Question: I have following table
'''
batch_id time_start time_end day branch_id
1 4:30 PM 5:30 PM Monday 5
2 5:30 PM 6:30 PM Monday 4
1 4:00 PM 5:00 PM Tuesday 5
'''
I have following table code in my php
'''
<table><tr><th><div><?php echo 'Batch Code';?></div></th>
<th><div><?php echo 'Mon';?></div></th>
<th><div><?php echo 'Tue';?></div></th>
<th><div><?php echo 'Wed';?></div></th>
<th><div><?php echo 'Thu';?></div></th>
<th><div><?php echo 'Fri';?></div></th>
<th><div><?php echo 'Sat';?></div></th>
<th><div><?php echo 'Sun';?></div></th>
</tr>
<tr>
<td>1</td><td>4:30 PM - 5:30 PM</td><td> </td><td> </td><td> </td><td> </td><td> </td><td> </td>
</tr>
<tr>
<td>2</td><td>5:30 PM - 6:30 PM</td><td> </td><td> </td><td> </td><td> </td><td> </td><td> </td>
</tr>
<tr>
<td>1</td><td> </td><td>4:00 PM - 5:00 PM </td><td> </td><td> </td><td> </td><td> </td><td> </td>
</tr>
</table>
'''
What I want
I want that the time for same batch_id & same branch_id will show in corresponding day
As given in above table, I have two records for same batch_id i.e I want data for monday will show in monday column and data for tuesday will show in tuesday column for same batch_id & same branch_id.
Thanks for help
check the image

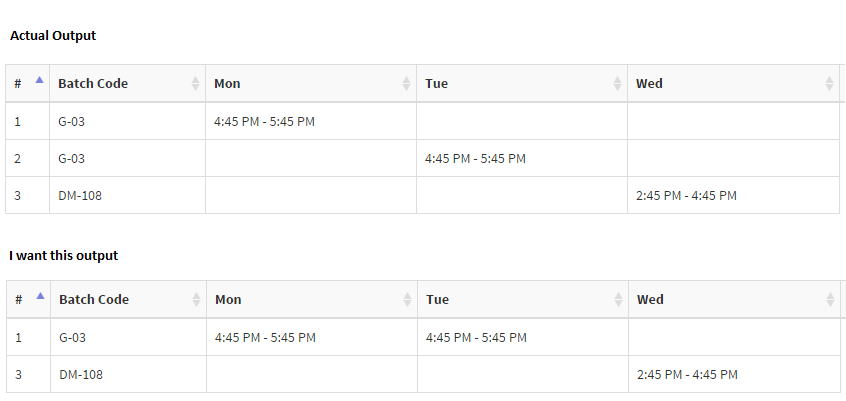
Answer: Let me assume you having the result set as the following array. Try like this
'''
<?php
$table = array(
0 => array(
'batch_id' => 1 ,
'time_start' => '4:30 PM',
'time_end' => '5:30 PM',
'day' => 'Monday'
),
1 => array(
'batch_id' => 2 ,
'time_start' => '5:30 PM',
'time_end' => '6:30 PM',
'day' => 'Monday'
),
2 => array(
'batch_id' => 1 ,
'time_start' => '4:00 PM',
'time_end' => '5:00 PM',
'day' => 'Tuesday'
)
);
//Arrange the array according to the batch number
$arrange_array = array();
foreach($table as $vals){
$arrange_array[$vals['batch_id']][] = $vals;
}
?>
<table>
<tr>
<th>
<div><?php echo 'Batch Code'; ?></div>
</th>
<th>
<div><?php echo 'Mon'; ?></div>
</th>
<th>
<div><?php echo 'Tue'; ?></div>
</th>
<th>
<div><?php echo 'Wed'; ?></div>
</th>
<th>
<div><?php echo 'Thu'; ?></div>
</th>
<th>
<div><?php echo 'Fri'; ?></div>
</th>
<th>
<div><?php echo 'Sat'; ?></div>
</th>
<th>
<div><?php echo 'Sun'; ?></div>
</th>
</tr>
<?php
foreach($arrange_array as $key => $days){
echo '<tr>
<td>'.$key.'</td>';
foreach($days as $batch){
echo '<td>'.$batch['time_start'].' - '.$batch['time_end'].'</td>';
}
echo '</tr>';
}
?>
</table>
'''